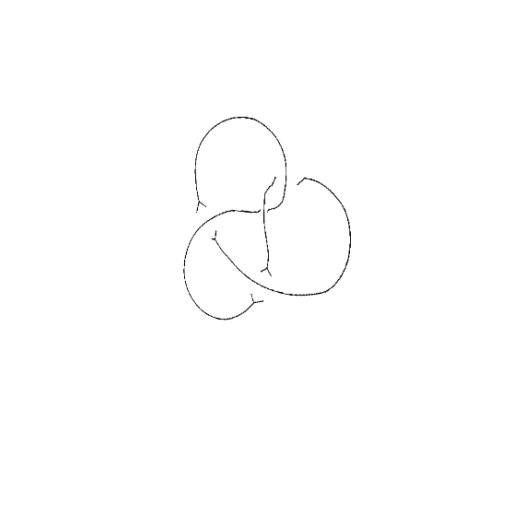
Crossing number: 4